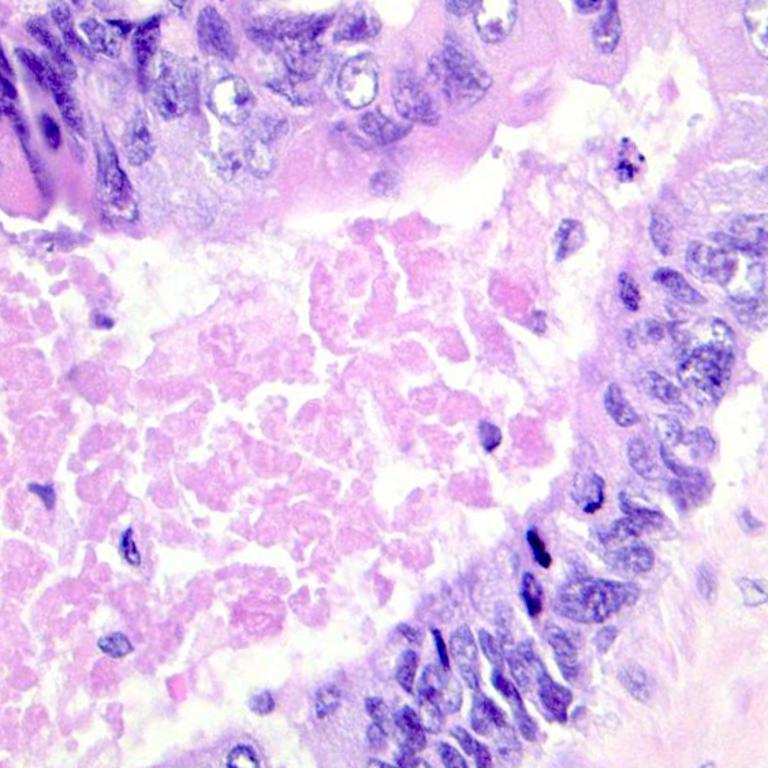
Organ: colon
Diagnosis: adenocarcinomas